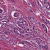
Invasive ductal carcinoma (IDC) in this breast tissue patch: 1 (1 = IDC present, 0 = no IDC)